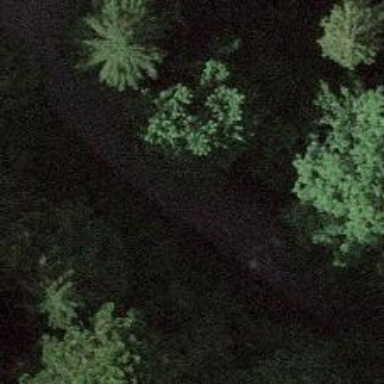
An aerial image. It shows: Well-maintained track road of grade 1.